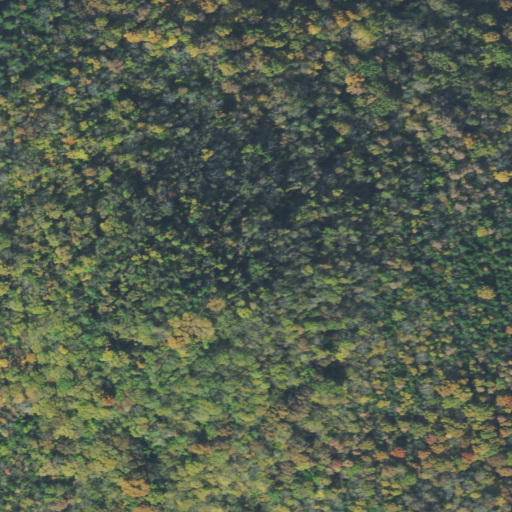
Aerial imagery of mountain in Tennessee named Lawrence Knob containing deciduous forest, mixed forest, and evergreen forest